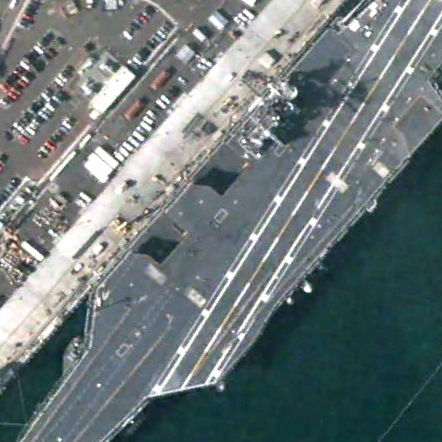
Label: aircraft_carrier